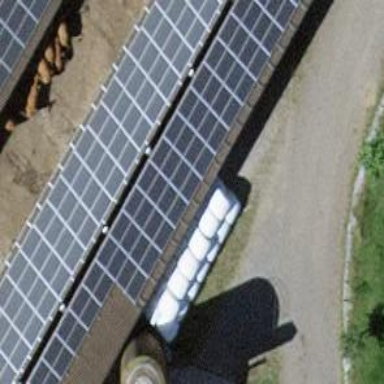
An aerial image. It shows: Solar power generator with photovoltaic panels.